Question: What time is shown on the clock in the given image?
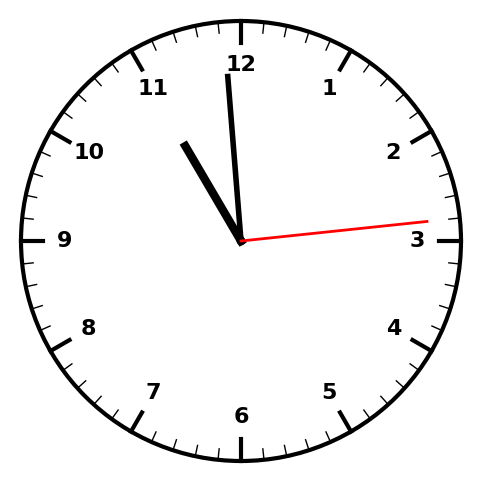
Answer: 10:59:14